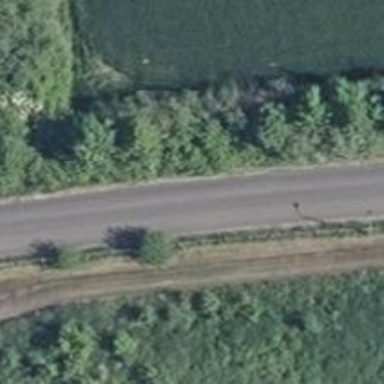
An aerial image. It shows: Unclassified road with asphalt surface.